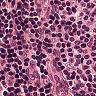
Metastatic tissue present: no